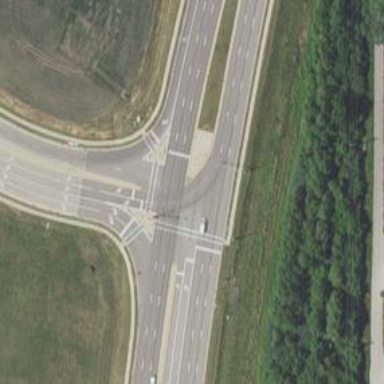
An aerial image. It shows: Road marking with turn dashes.